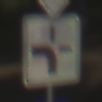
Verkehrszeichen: VerlaufVorfahrtsstrasse1
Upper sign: Vorfahrtsstrasse
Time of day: MorningAfternoon
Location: Outdoor (Suburban)
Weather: Clear
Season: NotSpecified
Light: Natural